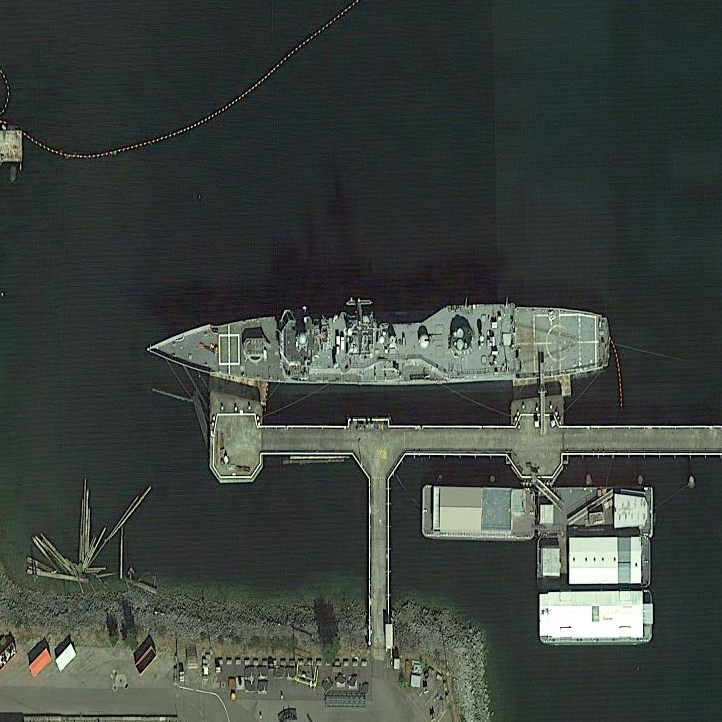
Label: cruiser